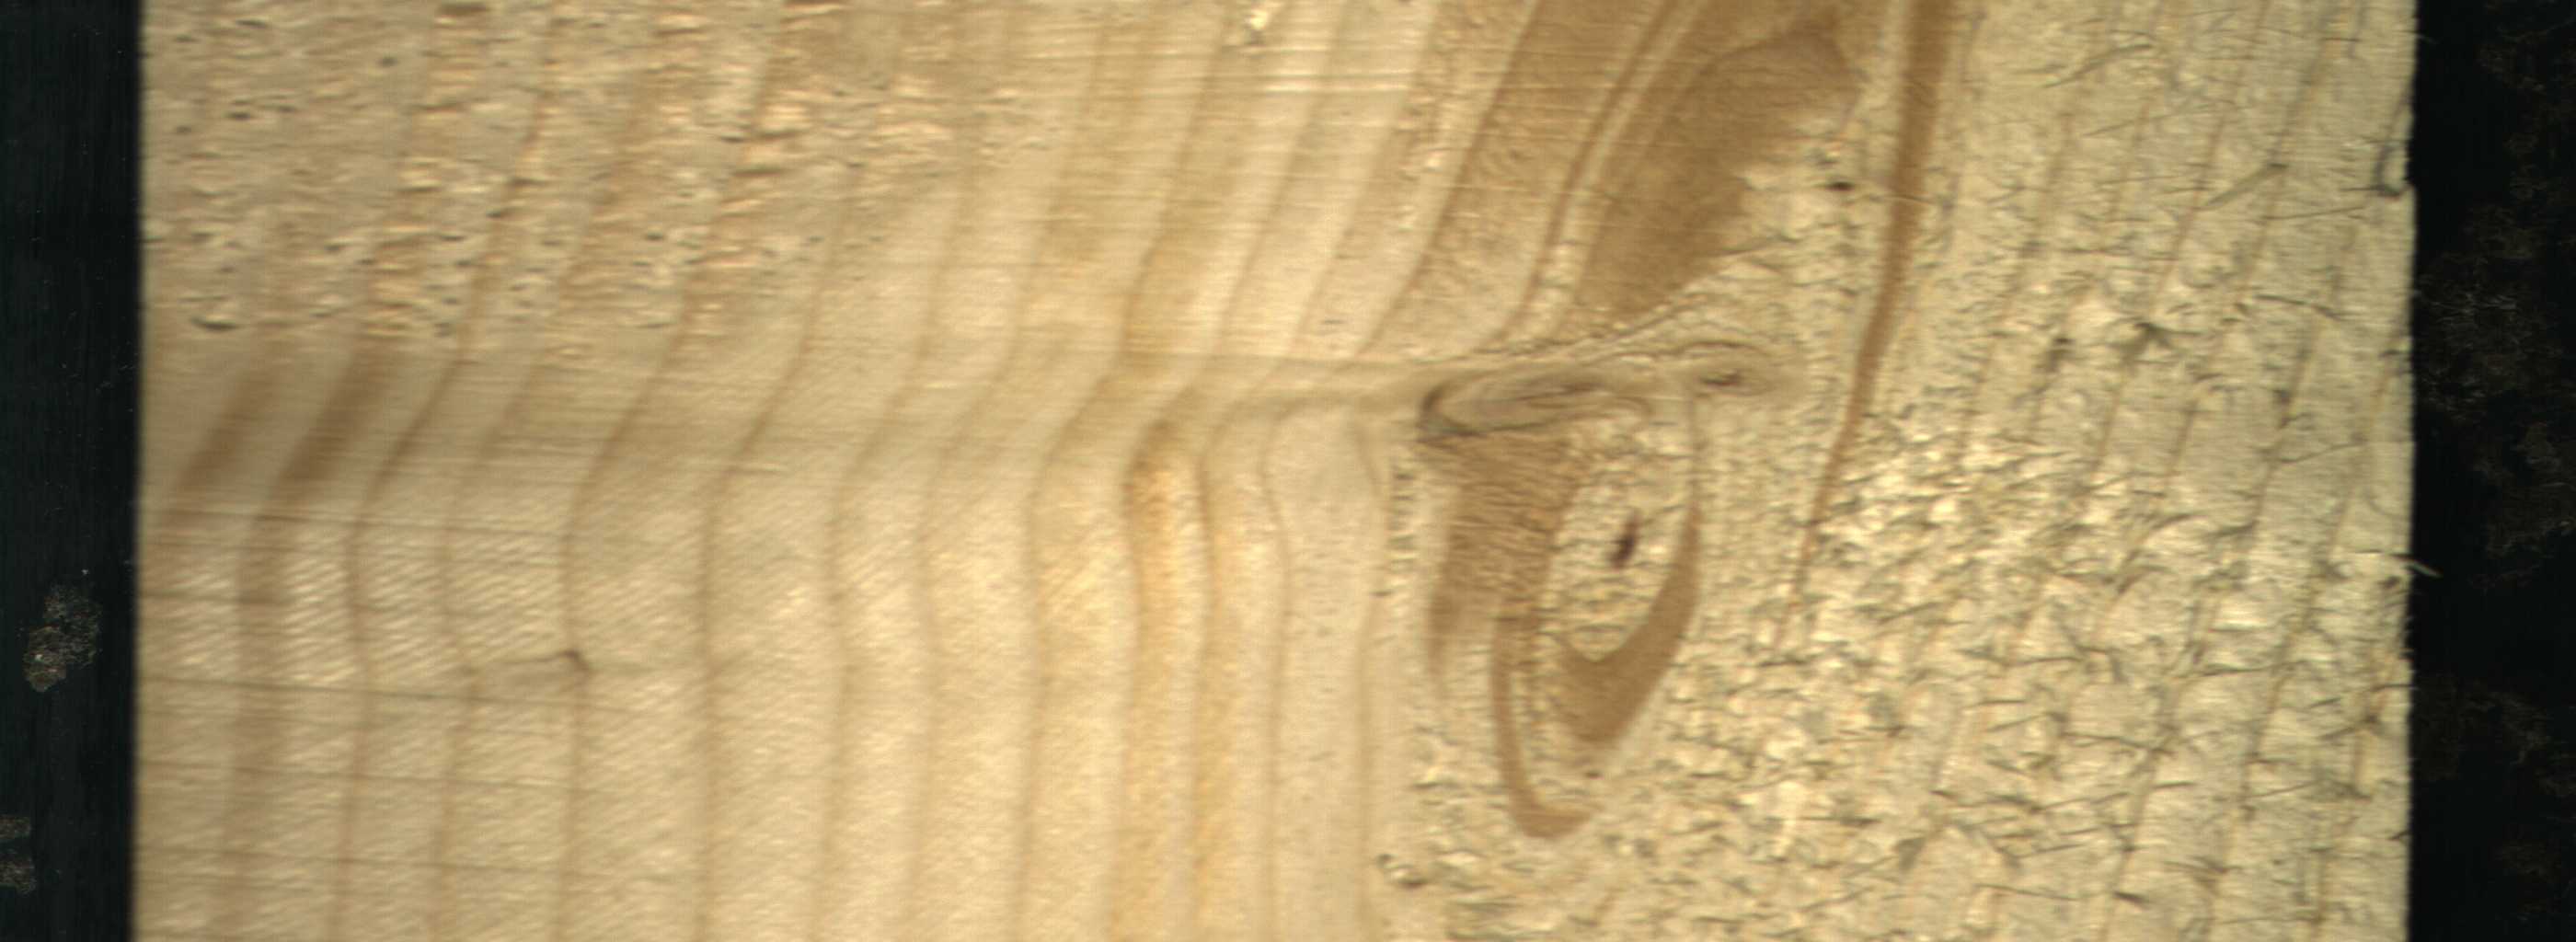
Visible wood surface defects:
Live_Knot
Live_Knot